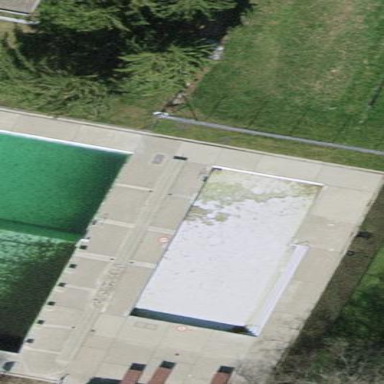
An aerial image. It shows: Outdoor swimming pool area designed for leisure and sports activities.